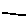
Label: line